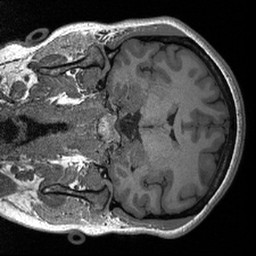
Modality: T1w
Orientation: coronal
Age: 29
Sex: female